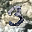
Label: 3